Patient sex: M
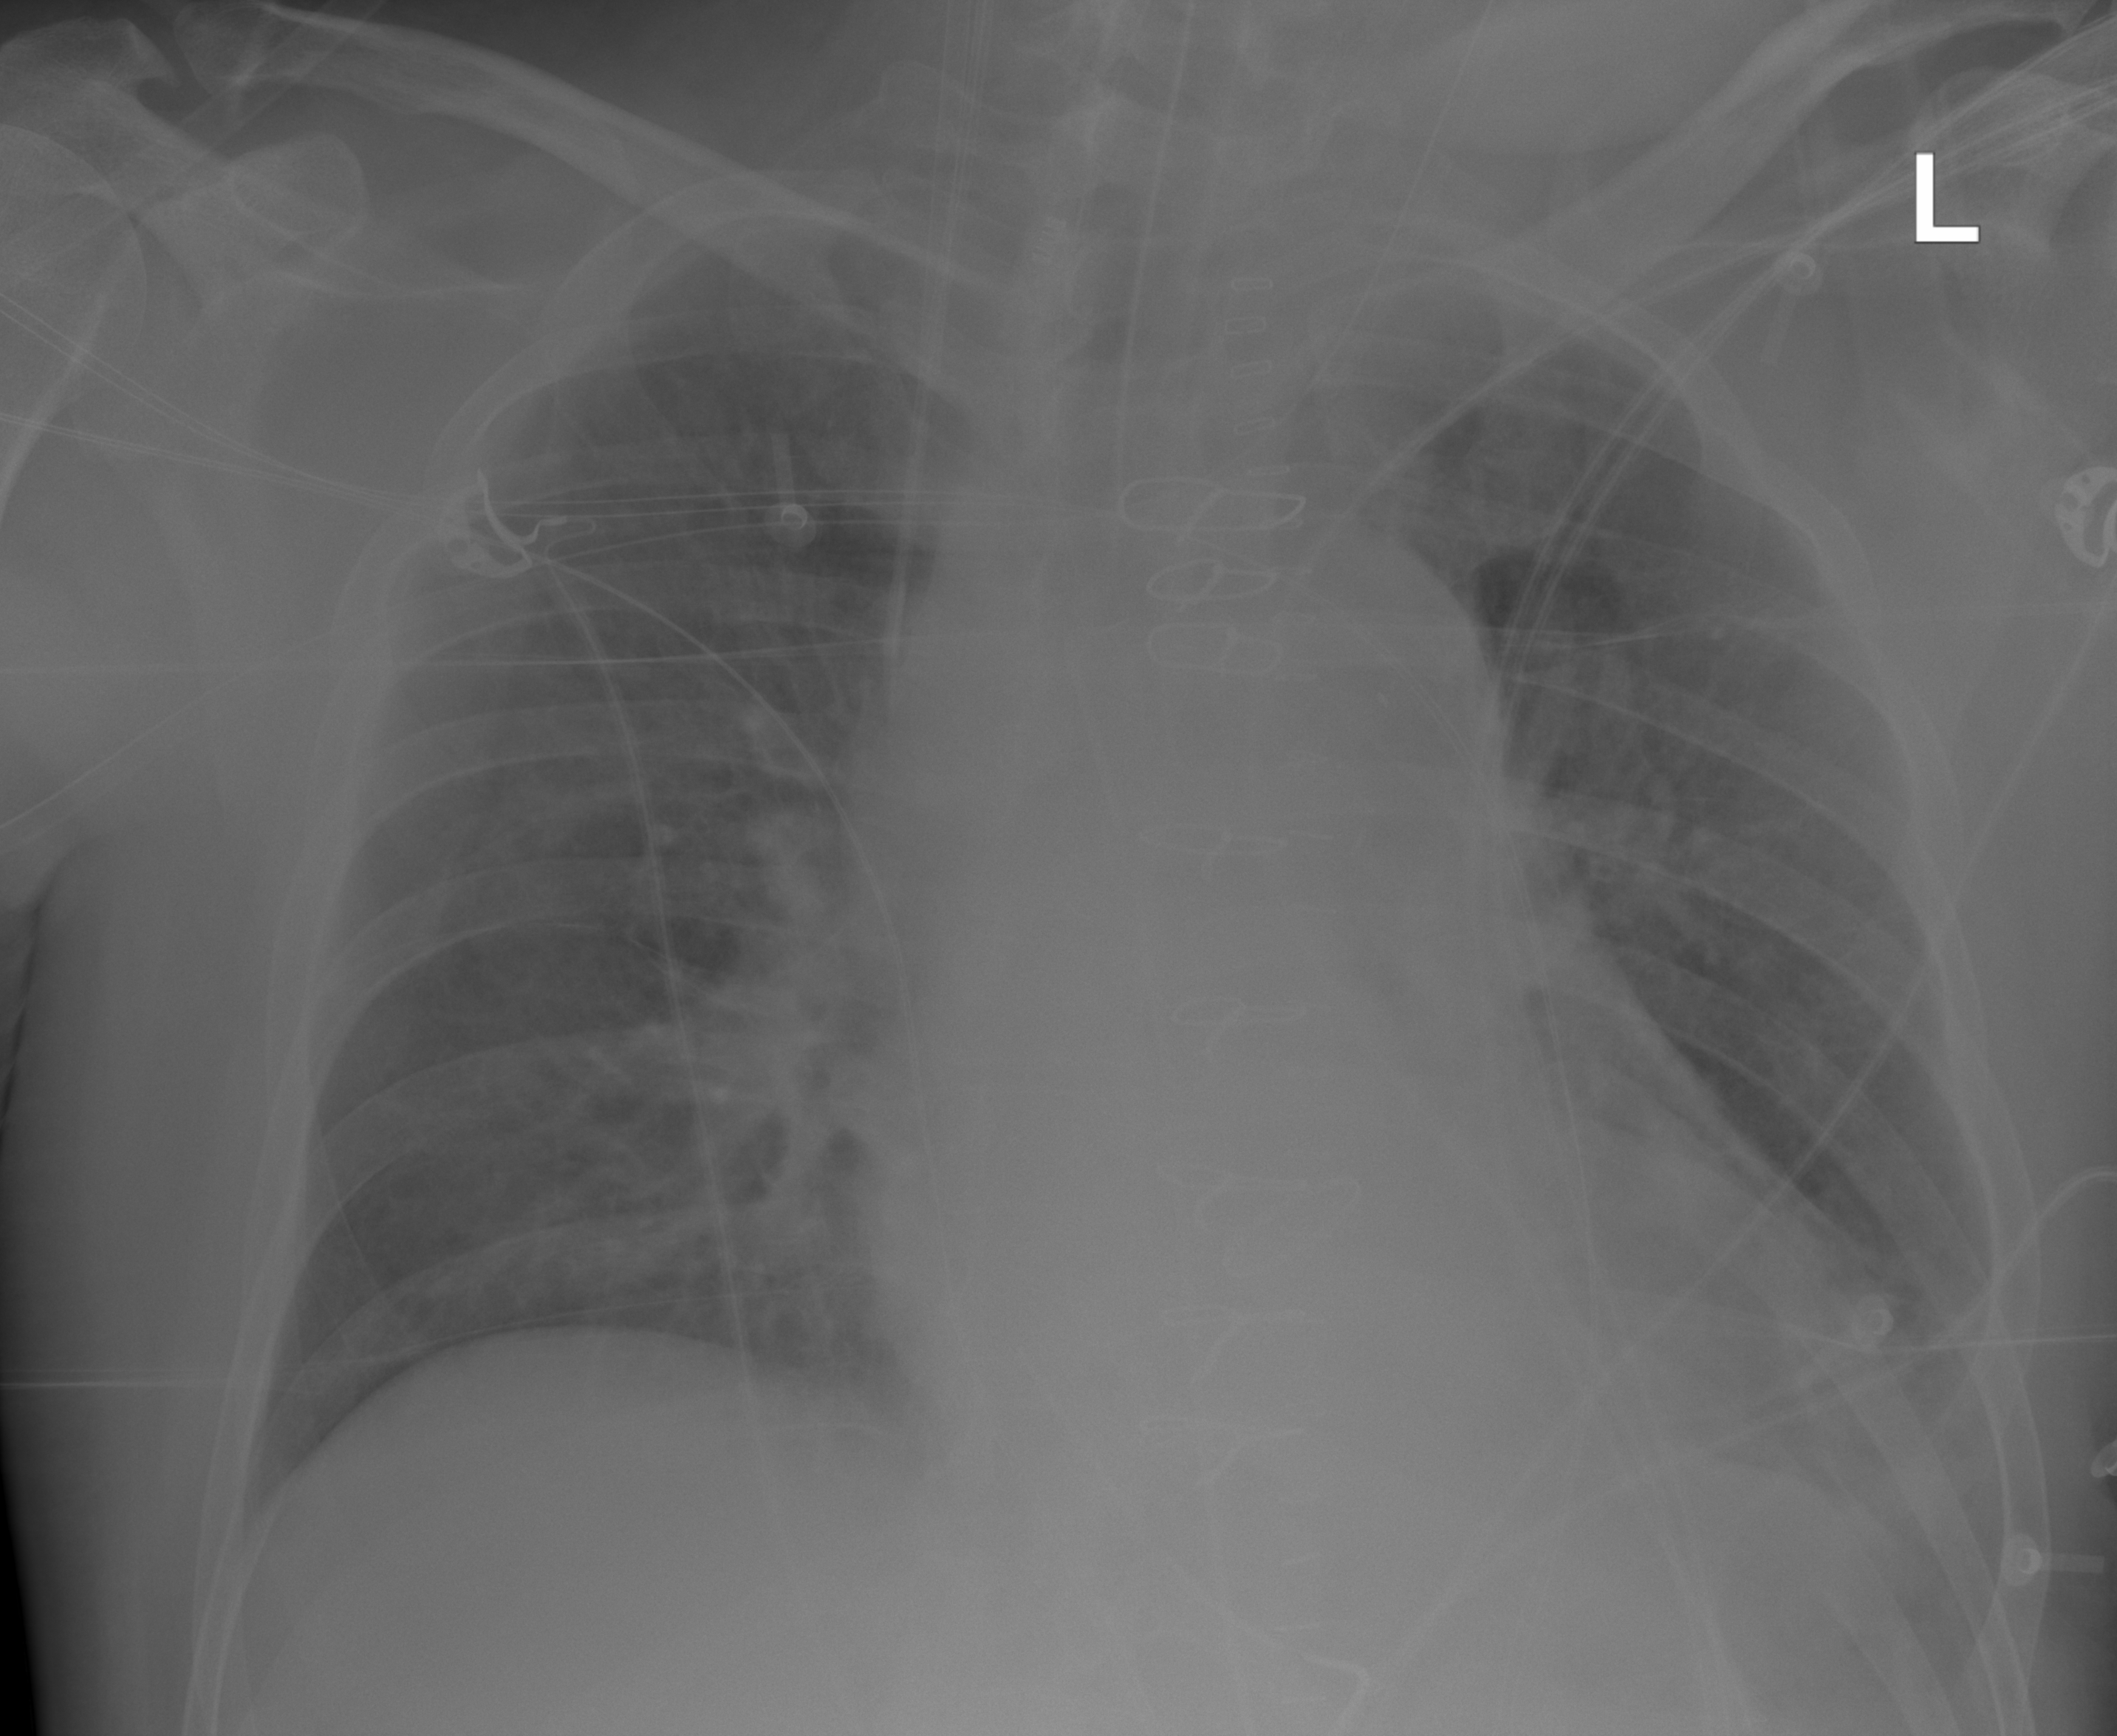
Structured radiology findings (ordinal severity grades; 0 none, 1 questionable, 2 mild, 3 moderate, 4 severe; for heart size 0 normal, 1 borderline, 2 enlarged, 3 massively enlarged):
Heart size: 1
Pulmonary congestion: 1
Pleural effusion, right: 0
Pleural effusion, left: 1
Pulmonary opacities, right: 0
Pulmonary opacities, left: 0
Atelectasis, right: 2
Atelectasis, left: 2